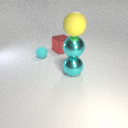
large cyan metal sphere in front of small cyan rubber sphere